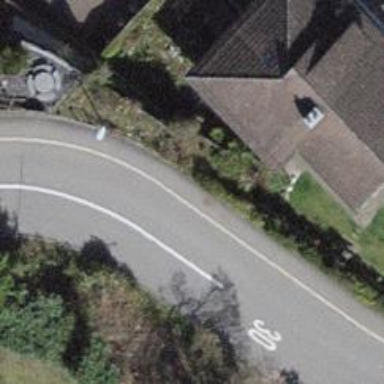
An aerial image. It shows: Sidewalk.